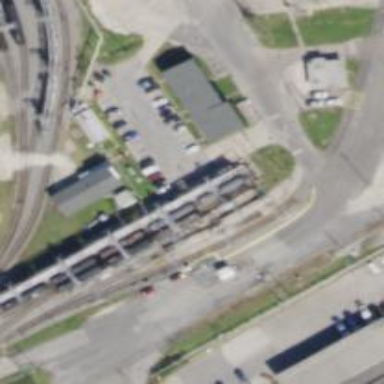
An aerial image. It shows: Railway spur service.